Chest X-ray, PA view. Patient: 68 years old, sex F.
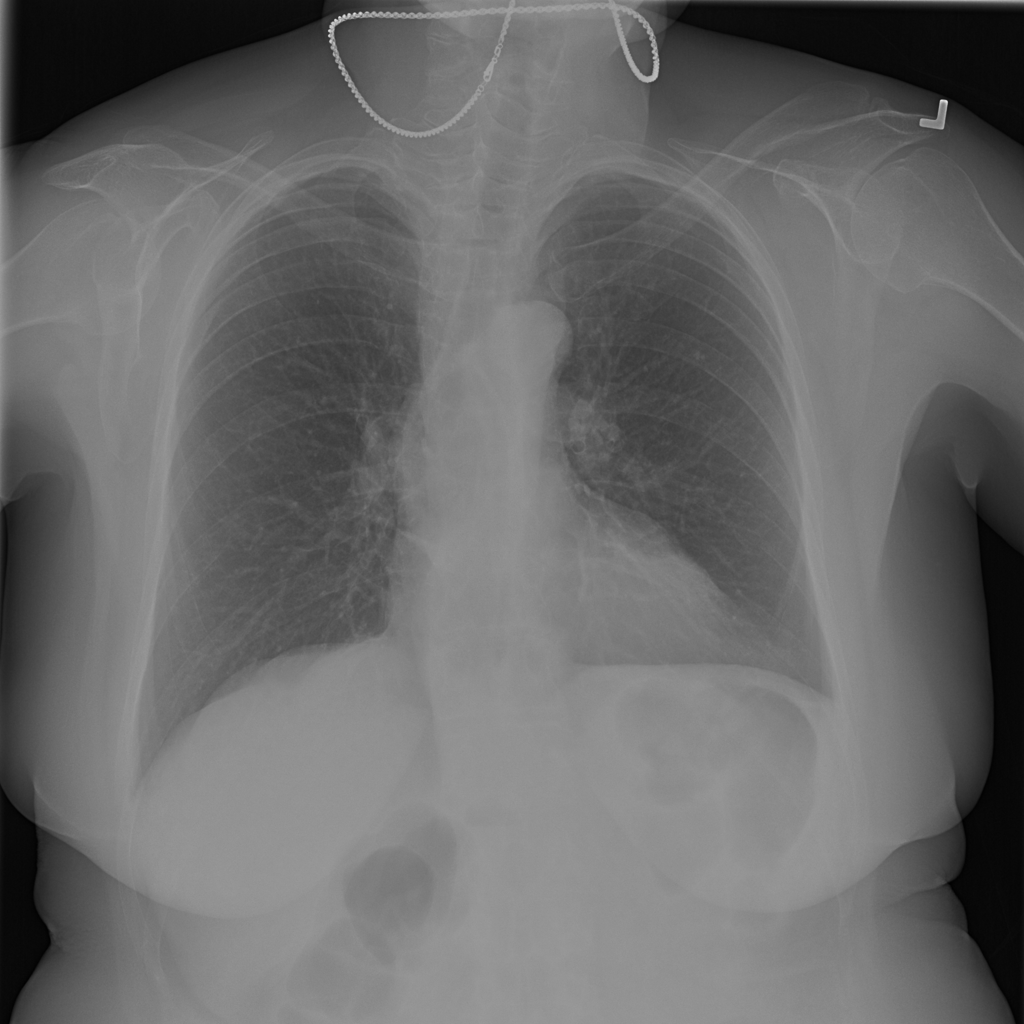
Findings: No Finding